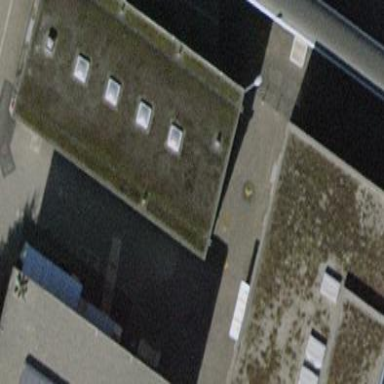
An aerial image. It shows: Office building.